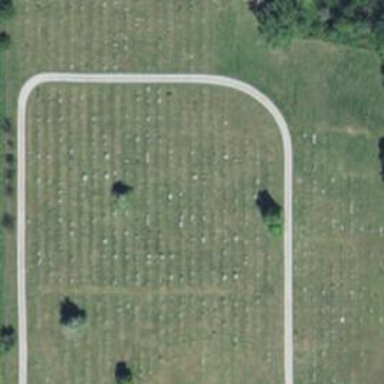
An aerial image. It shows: Cemetery.